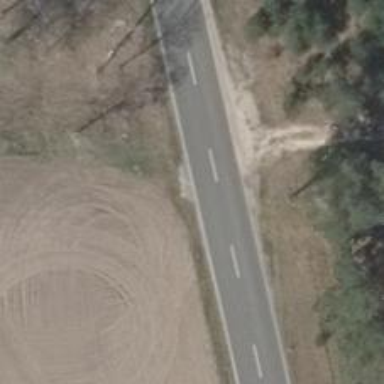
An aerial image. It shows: Tertiary road with asphalt surface.